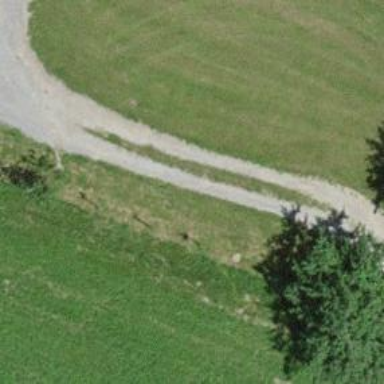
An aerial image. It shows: Gravel track of grade3 type.